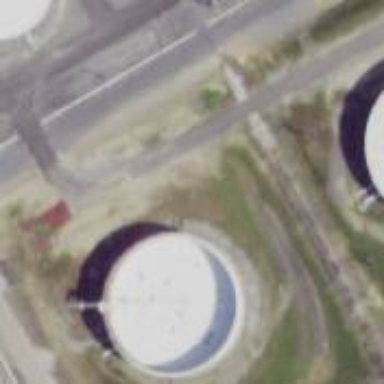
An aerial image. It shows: Storage tank which is man-made.